Field crop: maize
Growth stage: 2
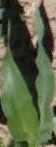
Species: maize